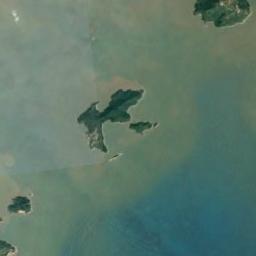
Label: island